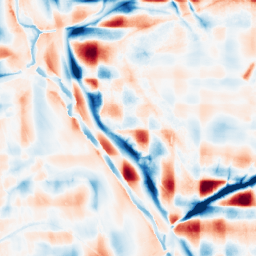
Category: wavelet
Decomposition family: wavelet_reverse_biorthogonal
Decomposition parameters: wavelet: rbio1.3
level: 5
Upsampling method: quadratic
Upsampling parameters: scale: 4
Upsampling scale: 4